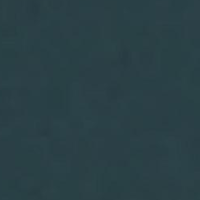
EUNIS habitat code: 14
Species observed at this site:
Tachybaptus ruficollis
Corvus corone
Podiceps cristatus
Actitis hypoleucos
Fulica atra
Anas crecca
Podiceps nigricollis
Larus cachinnans
Chroicocephalus ridibundus
Pernis apivorus
Larus michahellis
Cygnus olor
Alauda arvensis
Tringa totanus
Anas acuta
Haliaeetus albicilla
Xema sabini
Riparia riparia
Anas platyrhynchos
Larus canus
Aythya ferina
Aix galericulata
Stercorarius parasiticus
Aythya fuligula
Remiz pendulinus
Carduelis carduelis
Calidris alpina
Chlidonias leucopterus
Chlidonias niger
Phalacrocorax carbo
Columba palumbus
Circus aeruginosus
Spatula clypeata
Hirundo rustica
Milvus migrans
Mergus merganser
Sterna hirundo
Milvus milvus
Larus argentatus
Ichthyaetus melanocephalus
Accipiter nisus
Delichon urbicum